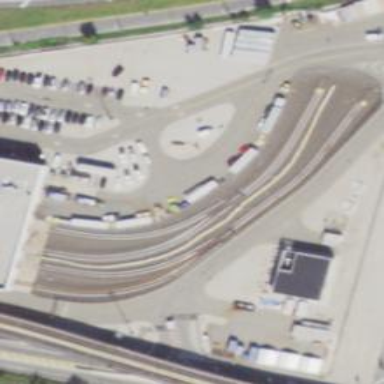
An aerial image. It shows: Yard used for service activities. There is electrified light rail track in the area.